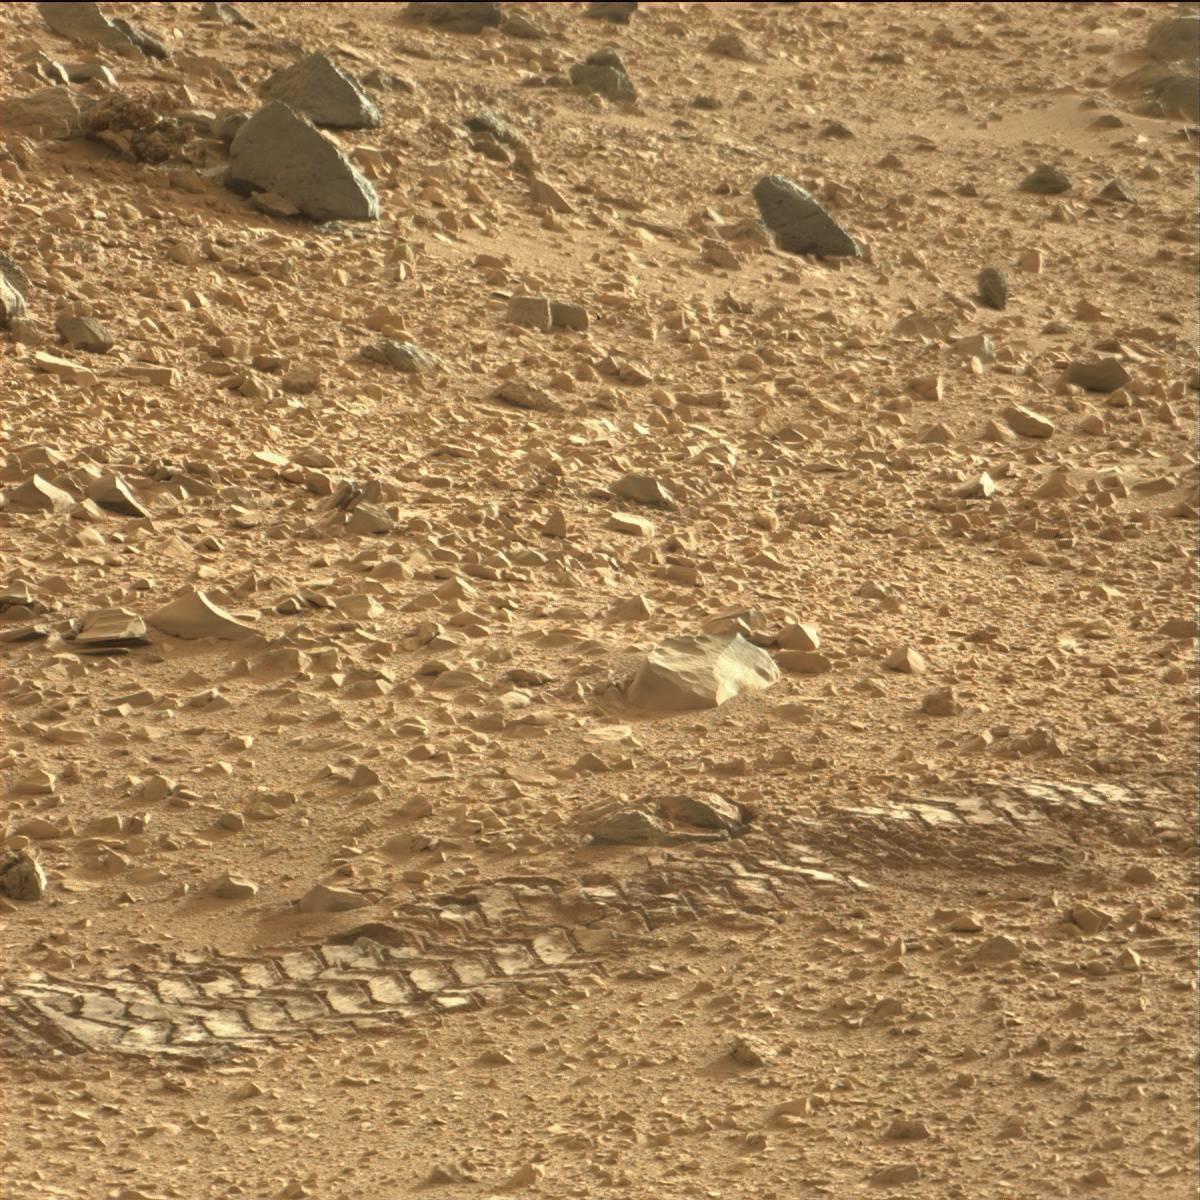
Terrain classes present: Bedrock, Rock, Sand / Soil, Track